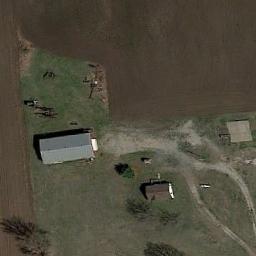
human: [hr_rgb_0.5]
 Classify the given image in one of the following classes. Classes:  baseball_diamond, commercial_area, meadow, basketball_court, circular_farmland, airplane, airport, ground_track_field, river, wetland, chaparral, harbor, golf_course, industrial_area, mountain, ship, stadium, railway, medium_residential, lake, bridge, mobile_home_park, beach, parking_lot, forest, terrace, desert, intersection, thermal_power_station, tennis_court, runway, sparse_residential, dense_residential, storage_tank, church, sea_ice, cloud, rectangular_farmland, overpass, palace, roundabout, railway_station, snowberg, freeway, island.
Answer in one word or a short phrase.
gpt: sparse_residential